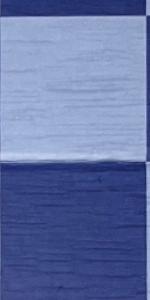
Label: Empty